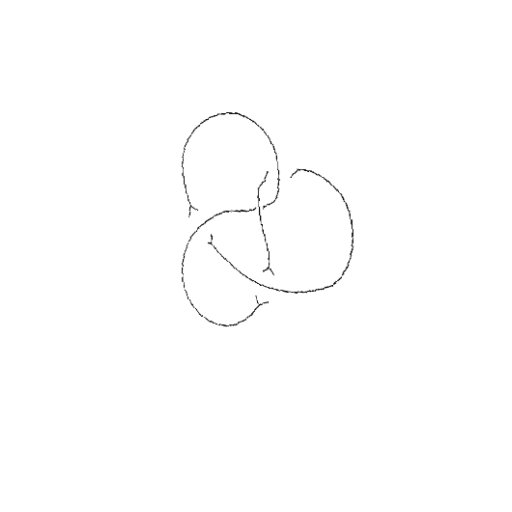
Crossing number: 4